Question: I have got django-tinymce working for the admin page. Now outside the admin page, when using a modelform I was expecting the TinyMCE editor to be loaded and shown to the user, this however didn't happen. All I see is a plain text area. But it works in admin page.
'''
from tinymce.models import HTMLField
class Punch(models.Model):
discussion = HTMLField()
class PunchForm(forms.ModelForm):
class Meta:
model = Punch
'''
I can see with firebug that the TinyMCE snippet is added to the HTML:

However I get an error message in the console:
'''
ReferenceError: tinyMCE is not defined
'''
That makes no sense, why does the admin page have no problems finding the TinyMCE?
Besides I added it even myself to the base.html:
'''
<script type="text/javascript" src="{{ STATIC_URL }}tiny_mce/tiny_mce.js"></script>
'''
And the server can load it too:
'''
[21/Apr/2013 13:42:40] "GET /static/tiny_mce/tiny_mce.js HTTP/1.1" 304 0
'''
SO what could be the problem please?
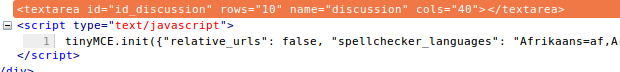
Answer: oh dear, what a silly mistake.
So I can confirm that I have to define the js in 'base.html' as I did in my question.
'''
<script type="text/javascript" src="{{ STATIC_URL }}tiny_mce/tiny_mce.js"></script>
'''
However this has to be in the header and not the body. Header is initialized first and hence there won't be any longer a 'ReferenceError: tinyMCE is not defined'
Hope it helps someone else.